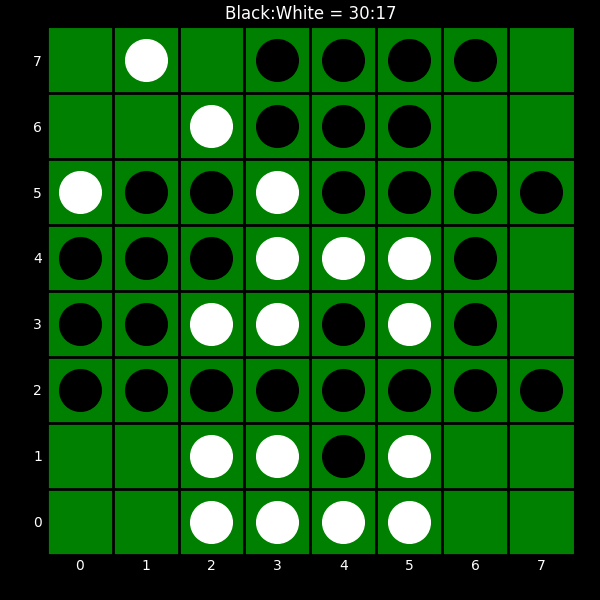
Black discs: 30
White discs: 17